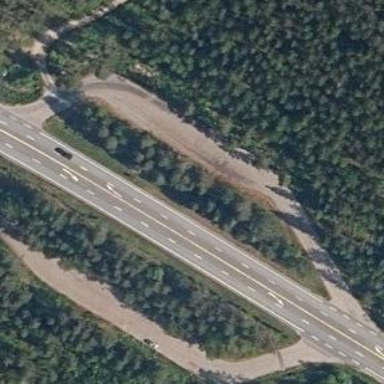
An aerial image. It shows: Rest area on the road.